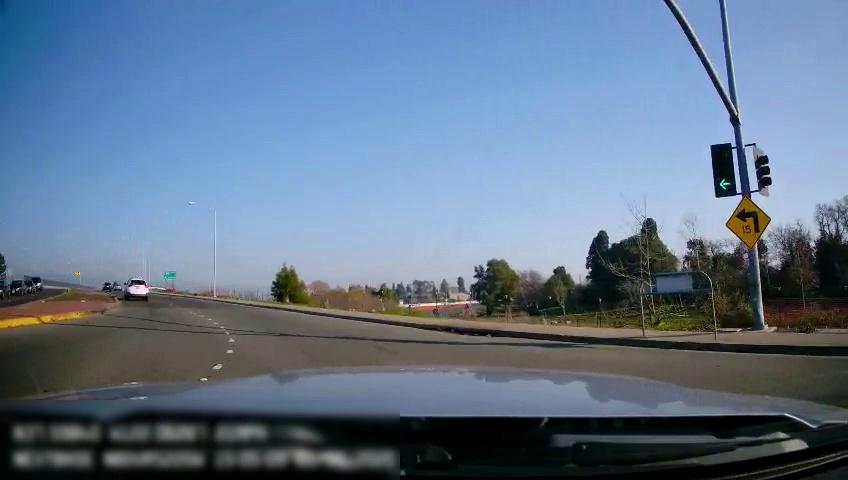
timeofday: Day
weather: Sunny
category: Drivable Space
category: Drivable Space
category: Vehicles | SUV
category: Vehicles | Car
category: Vehicles | Car
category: Vehicles | Car
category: Vehicles | Car
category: Vehicles | SUV
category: Lanes | Alternate Lane
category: Traffic | Lights
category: Traffic | Lights
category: Traffic | Signs
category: Traffic | Signs